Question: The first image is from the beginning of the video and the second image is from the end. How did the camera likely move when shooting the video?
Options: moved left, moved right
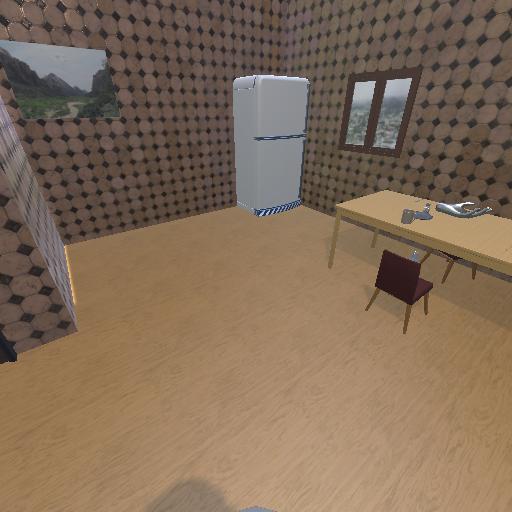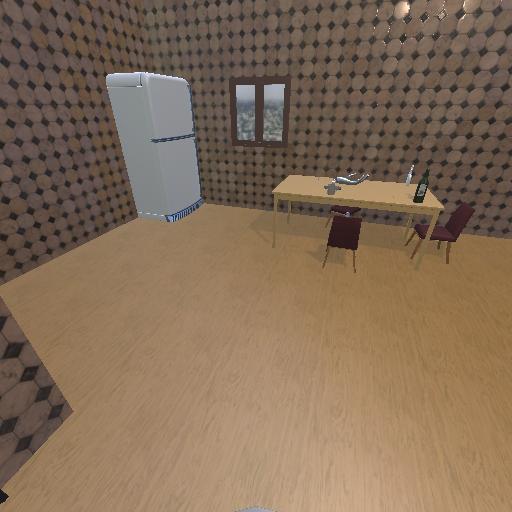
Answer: moved left